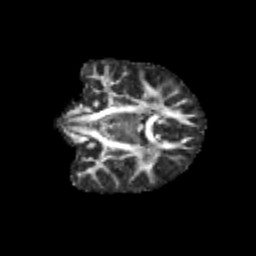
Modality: FA
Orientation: coronal
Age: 11
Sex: female
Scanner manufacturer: siemens
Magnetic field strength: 3 T
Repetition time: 3.8 s
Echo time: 0.07 s